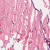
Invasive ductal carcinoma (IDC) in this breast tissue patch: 0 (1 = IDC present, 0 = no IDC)